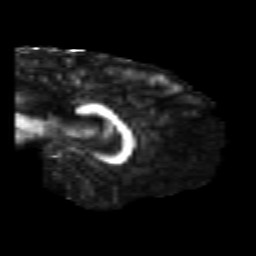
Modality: FA
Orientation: sagittal
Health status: healthy
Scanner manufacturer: siemens
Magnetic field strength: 3 T
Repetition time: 10 s
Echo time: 0.092 s